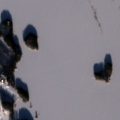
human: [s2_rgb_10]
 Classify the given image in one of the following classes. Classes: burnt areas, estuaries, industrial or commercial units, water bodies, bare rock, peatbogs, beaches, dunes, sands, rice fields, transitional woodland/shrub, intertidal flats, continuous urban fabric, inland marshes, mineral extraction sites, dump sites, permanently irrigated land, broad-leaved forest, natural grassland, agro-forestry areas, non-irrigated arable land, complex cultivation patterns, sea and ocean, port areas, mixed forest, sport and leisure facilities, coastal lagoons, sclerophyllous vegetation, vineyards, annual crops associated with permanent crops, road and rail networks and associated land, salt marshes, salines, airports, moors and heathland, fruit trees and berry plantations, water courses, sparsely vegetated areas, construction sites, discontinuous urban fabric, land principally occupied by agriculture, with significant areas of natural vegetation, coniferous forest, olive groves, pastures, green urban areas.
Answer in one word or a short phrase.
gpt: land principally occupied by agriculture, with significant areas of natural vegetation, mixed forest, water bodies